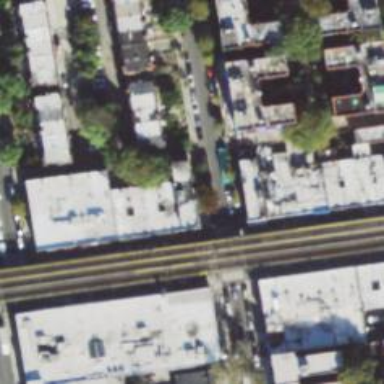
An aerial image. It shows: Alley classified as service road.